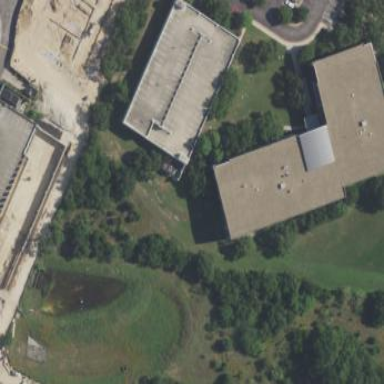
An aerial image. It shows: Office building.